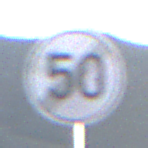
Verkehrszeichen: EndeGeschwindigkeit50
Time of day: SunriseSunset
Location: Outdoor (Nature)
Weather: Clear
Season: NotSpecified
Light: Natural